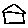
Label: house